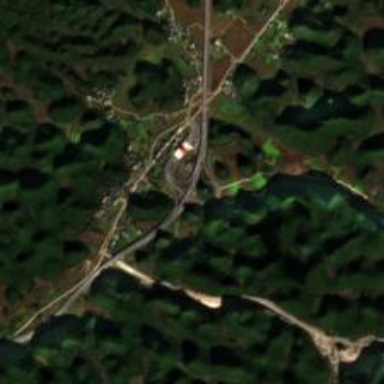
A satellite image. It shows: Motorway junction.